You are looking at the wavelet scalogram of a bearing's acceleration signal. Diagnose the bearing from this image, choosing from: normal, inner_race, outer_race, ball.
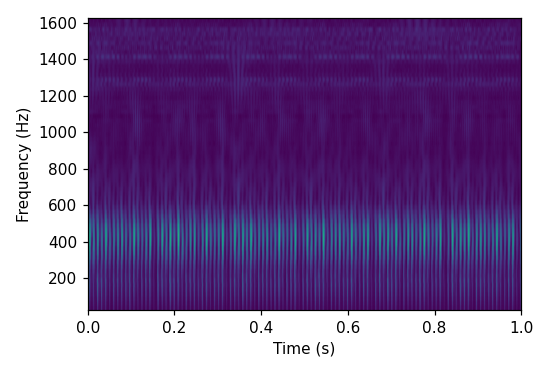
Answer: outer_race